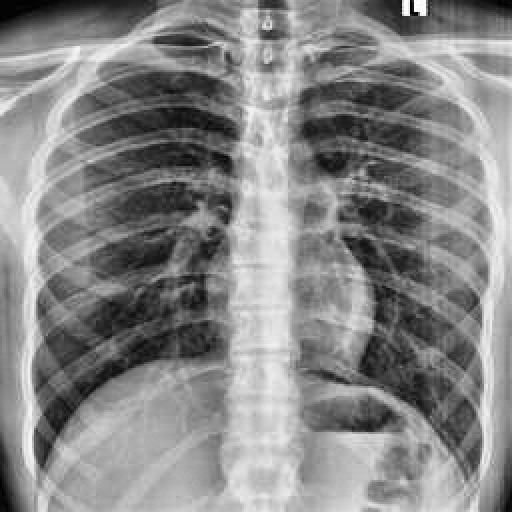
Finding: NORMAL